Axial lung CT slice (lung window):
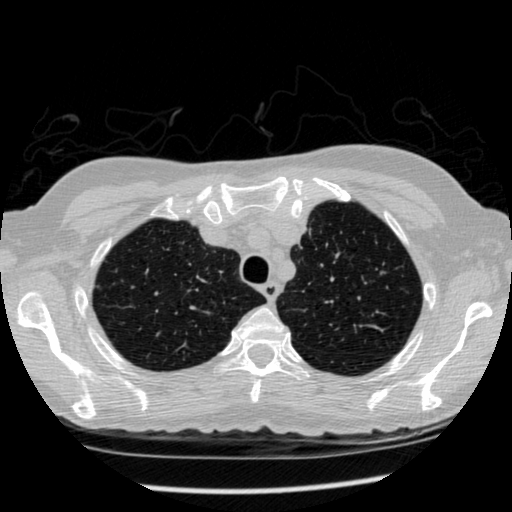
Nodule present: no